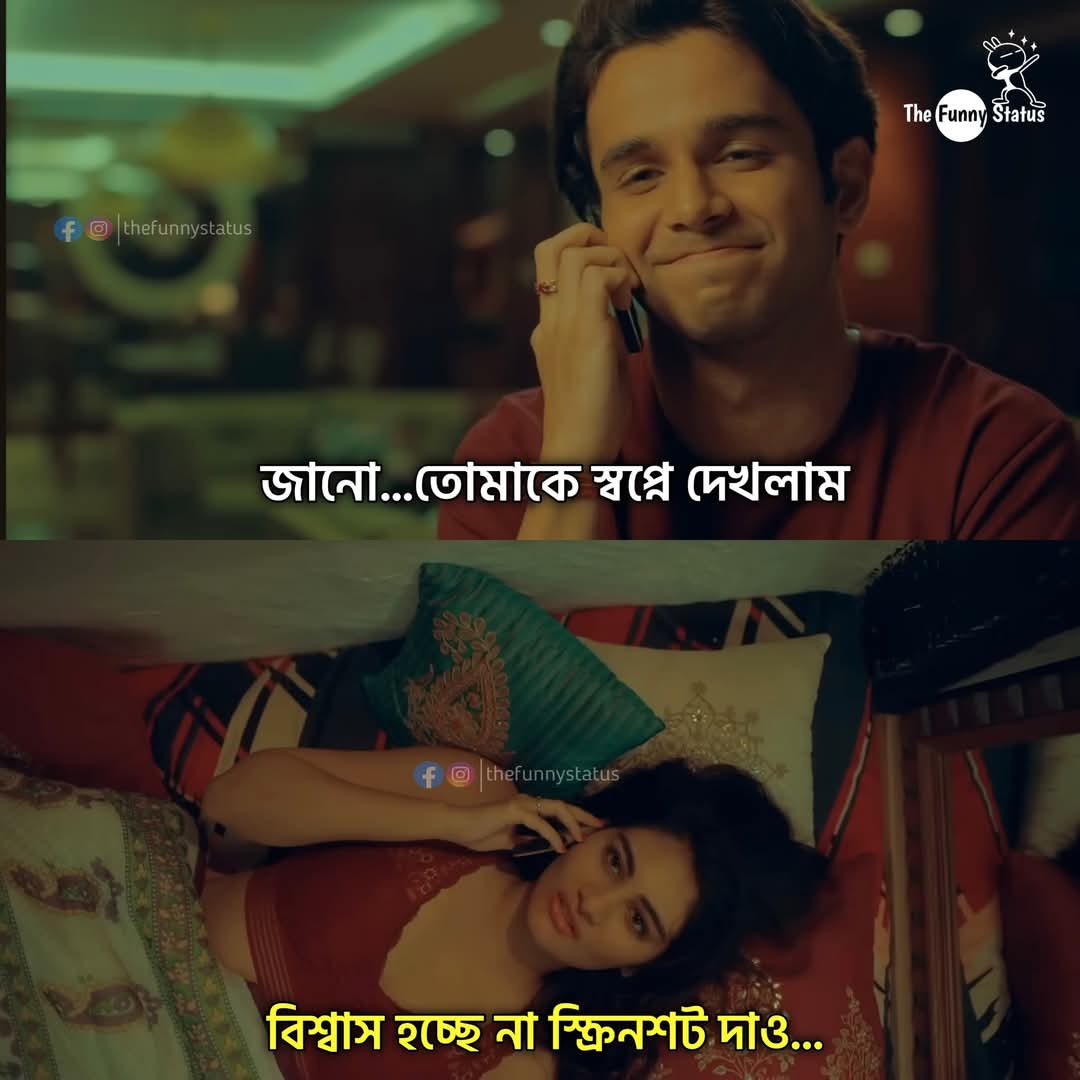
Text: জানো...তোমাকে স্বপ্নে দেখলাম
বিশ্বাস হচ্ছে না স্ক্রিনশট দাও...
Label: Non Hate